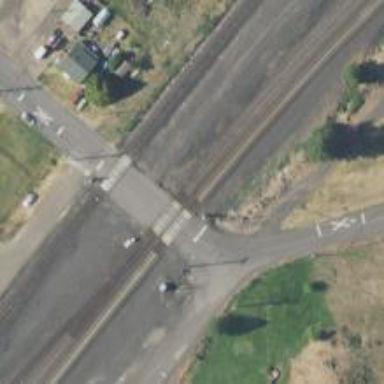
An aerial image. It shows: Level crossing along the railway.